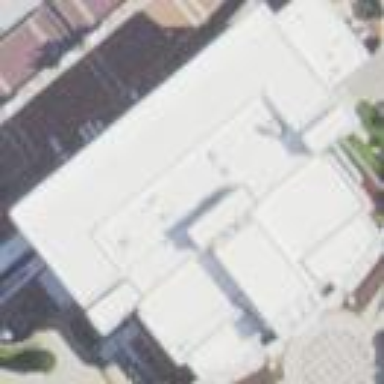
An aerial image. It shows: Commercial university building.